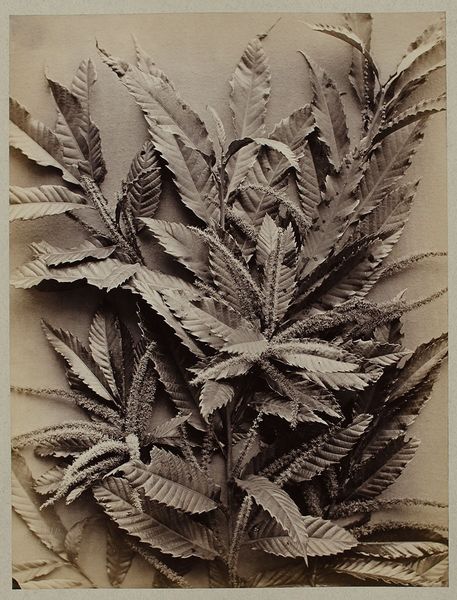
Titel: Edelkastanie
Künstler: Constant Alexandre Famin
Standort: Hamburg
Institution: Museum für Kunst und Gewerbe Hamburg
Schlagwörter: baum, blume, strauch, stillleben, foto, fotografie, photographie, blumenstillleben, photo, karton, kastanie, albumin, lichtbild, naturfotografie, sachfotografie, bildwerke, angewandte und bildende kunst, hessische systematik, bäume, sträucher, tierfotografie, naturphotographie, tierphotographie, schwarzweißpositivverfahren, silbersalzverfahren, schwarzweißfotografie, objektstudien, sachphotographie, albuminpapier, früchtestillleben, blumenstück